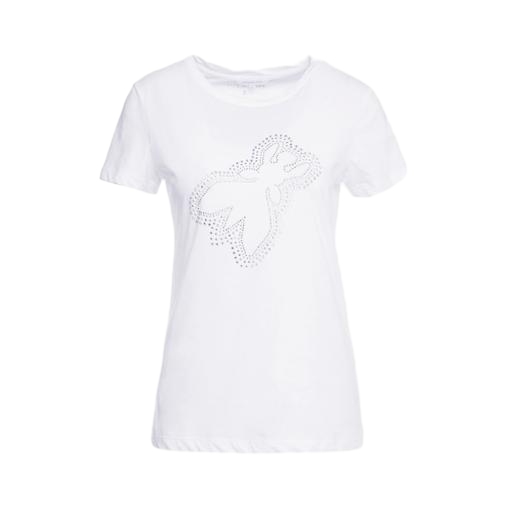
white embellished t-shirt, white prince fox solid slim crew tee, white foxy tee, white background